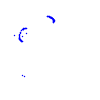
Particle: proton